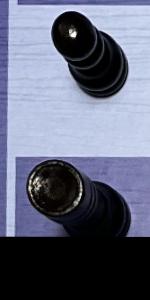
Label: Rook_Black